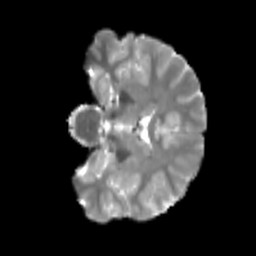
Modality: T2w
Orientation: coronal
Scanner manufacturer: siemens
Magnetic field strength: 3 T
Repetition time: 4 s
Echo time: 0.0594 s